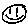
Label: smiley face